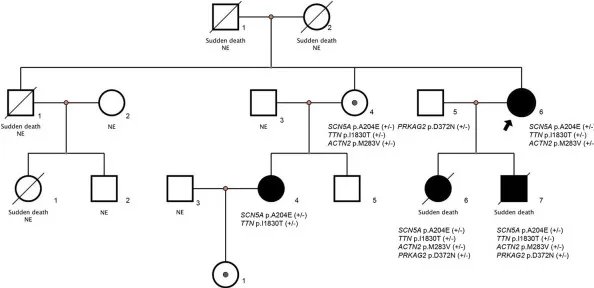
Pedigrees and diagnosis of the families assessed. Squares indicate male family members, circles indicate female family members. NE:Genomic DNA was not examined. (+/-): Haplotype. DCM, Dilated cardiomyopathy; PVC, Premature ventricular contractions.
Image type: pathology (immunostaining)